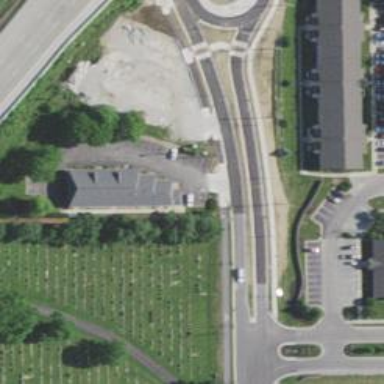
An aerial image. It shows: Secondary road with separate asphalt sidewalk.